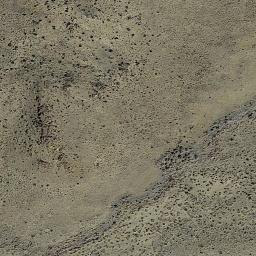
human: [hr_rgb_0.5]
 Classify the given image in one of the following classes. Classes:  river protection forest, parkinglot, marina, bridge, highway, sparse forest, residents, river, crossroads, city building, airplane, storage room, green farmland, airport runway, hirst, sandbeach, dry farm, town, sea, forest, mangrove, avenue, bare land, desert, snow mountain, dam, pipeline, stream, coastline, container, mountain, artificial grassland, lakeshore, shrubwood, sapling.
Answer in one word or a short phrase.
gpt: bare land